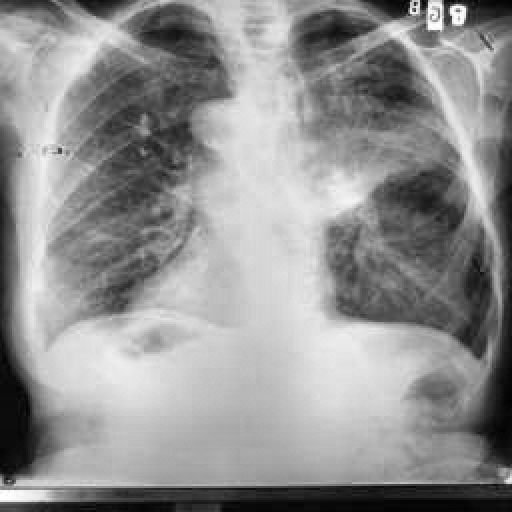
Finding: TUBERCULOSIS